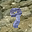
Label: 9